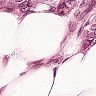
Metastatic tissue present: yes